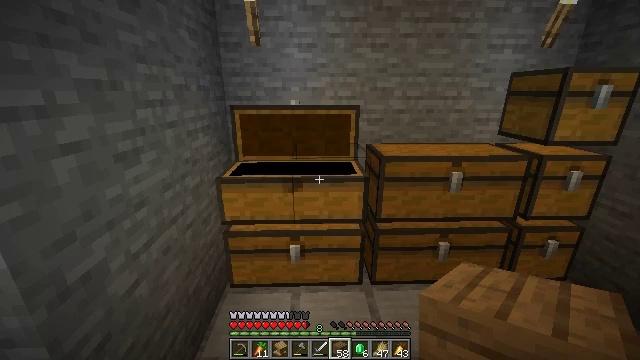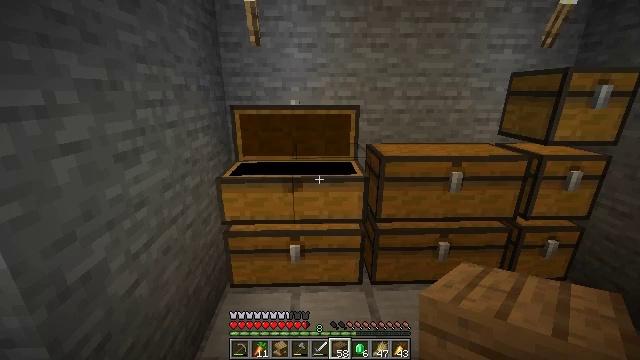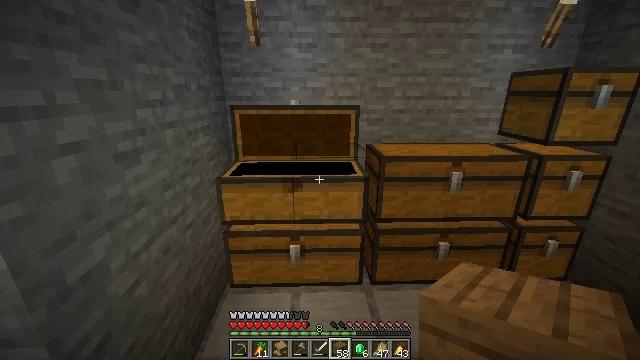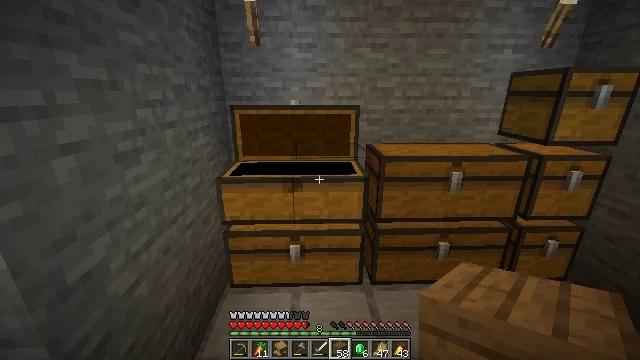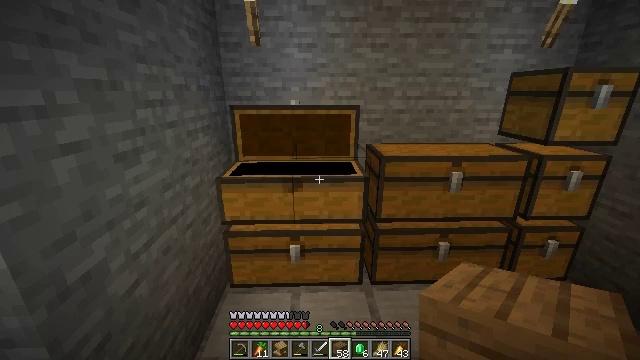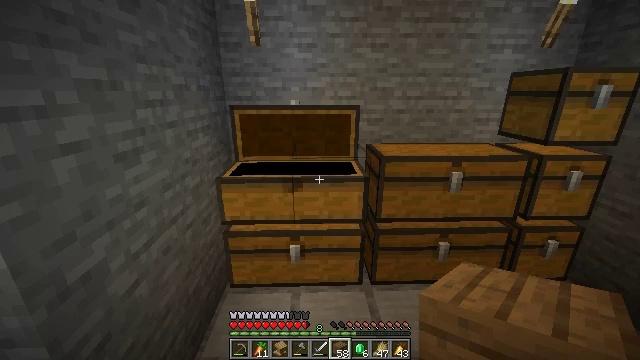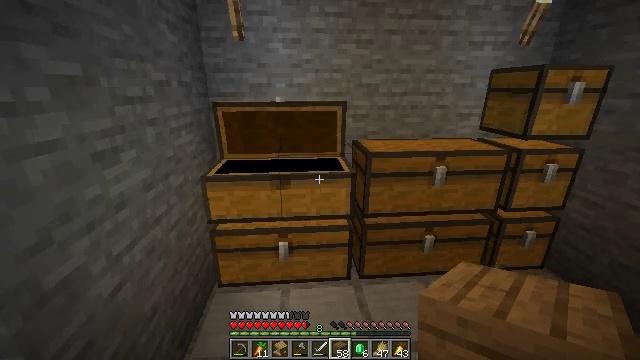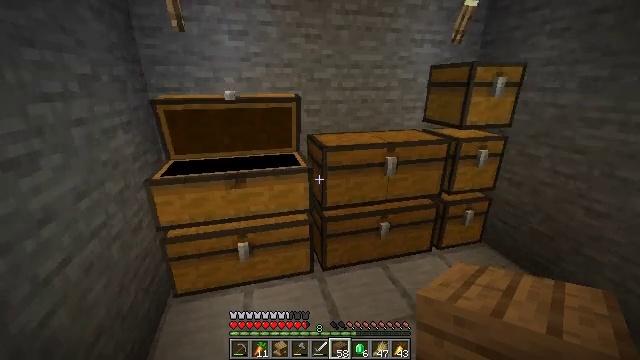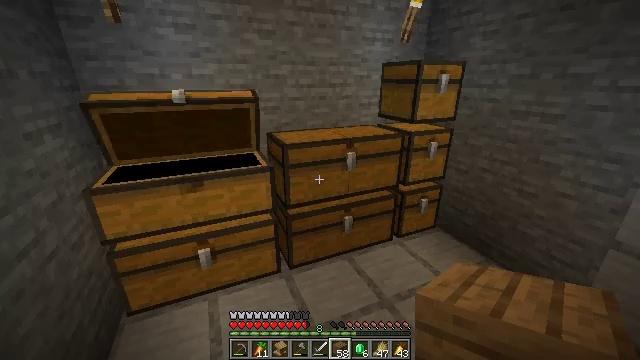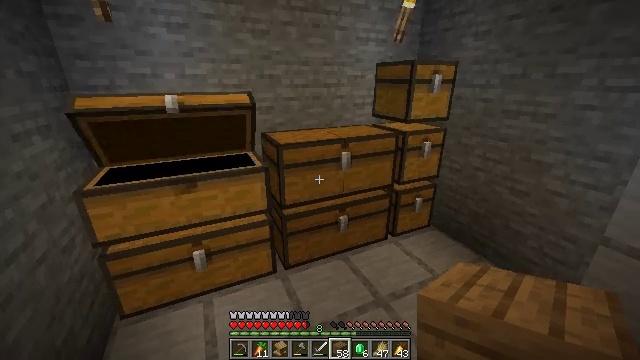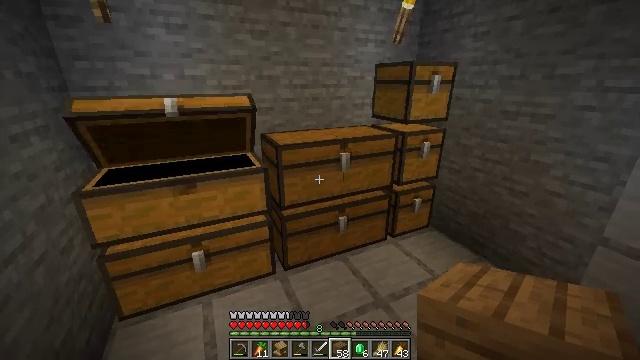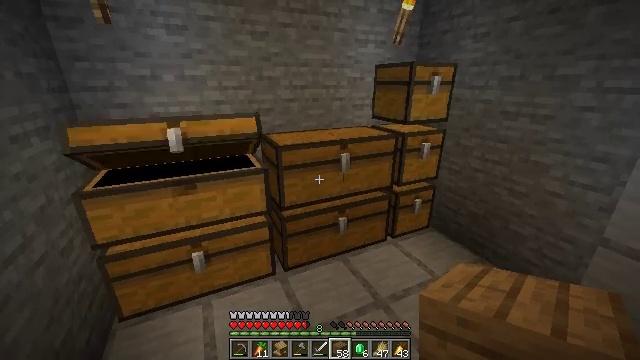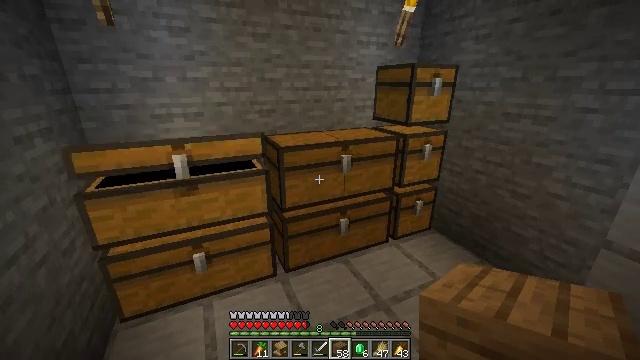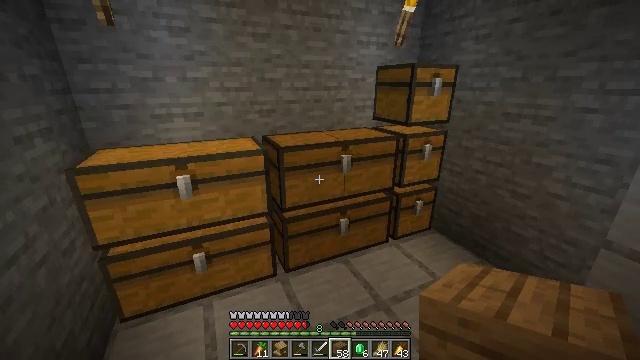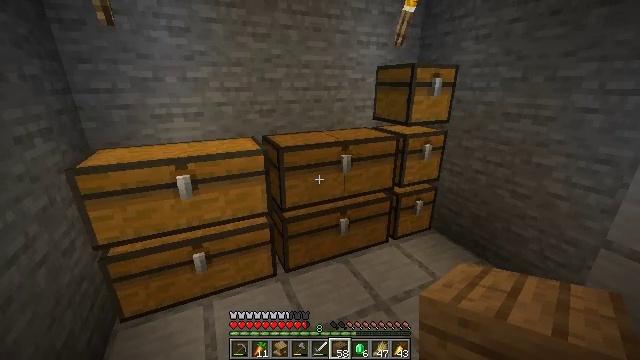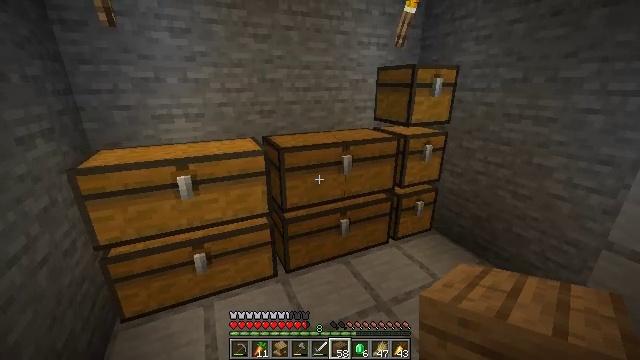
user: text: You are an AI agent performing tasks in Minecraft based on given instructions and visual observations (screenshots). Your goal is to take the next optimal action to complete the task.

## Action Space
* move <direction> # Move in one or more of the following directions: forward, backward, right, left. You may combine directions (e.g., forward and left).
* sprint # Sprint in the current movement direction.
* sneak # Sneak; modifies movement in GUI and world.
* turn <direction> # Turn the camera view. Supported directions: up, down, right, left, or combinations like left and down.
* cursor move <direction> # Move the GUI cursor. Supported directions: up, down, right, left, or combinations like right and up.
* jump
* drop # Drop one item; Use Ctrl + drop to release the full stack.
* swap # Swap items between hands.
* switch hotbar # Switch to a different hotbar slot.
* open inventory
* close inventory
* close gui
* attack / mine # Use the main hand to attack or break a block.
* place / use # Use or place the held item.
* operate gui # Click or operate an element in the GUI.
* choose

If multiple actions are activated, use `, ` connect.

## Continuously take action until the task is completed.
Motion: motion action
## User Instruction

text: Mine bamboo with your hand.
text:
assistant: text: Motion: no_op
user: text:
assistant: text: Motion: no_op
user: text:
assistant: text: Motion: no_op
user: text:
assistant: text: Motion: no_op
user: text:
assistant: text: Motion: no_op
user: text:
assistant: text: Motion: turn right
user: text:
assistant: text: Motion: turn right and down
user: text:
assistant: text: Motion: turn right
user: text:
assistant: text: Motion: turn right
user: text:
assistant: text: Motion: no_op
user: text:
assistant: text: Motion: no_op
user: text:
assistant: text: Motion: no_op
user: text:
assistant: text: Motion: no_op
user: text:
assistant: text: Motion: no_op
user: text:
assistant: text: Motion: use / place
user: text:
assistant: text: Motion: use / place
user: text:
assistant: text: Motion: use / place
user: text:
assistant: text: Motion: no_op
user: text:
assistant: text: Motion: no_op
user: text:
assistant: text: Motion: no_op
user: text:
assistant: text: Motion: no_op
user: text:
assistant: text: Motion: no_op
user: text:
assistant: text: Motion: no_op
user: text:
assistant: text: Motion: no_op
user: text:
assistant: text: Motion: no_op
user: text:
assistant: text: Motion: no_op
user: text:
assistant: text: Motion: no_op
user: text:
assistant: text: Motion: no_op
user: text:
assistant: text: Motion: no_op
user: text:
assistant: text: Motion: no_op